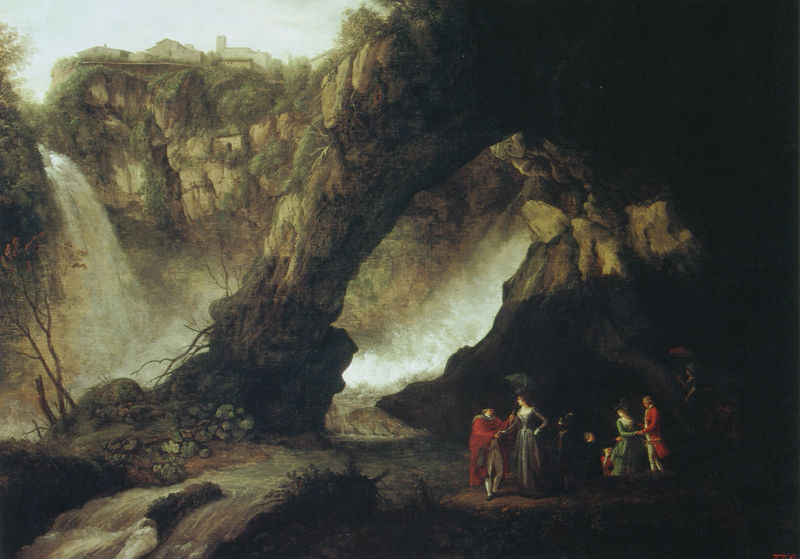
Titel: Großfürst Paul und Großfürstin Maria Fjodorowna in Tivoli
Künstler: Abraham Louis Rodolphe Ducros
Standort: St. Petersburg
Institution: Schloss Pawlowsk
Schlagwörter: baum, berg, blau, blätter, dunkel, felsen, gemälde, gestein, gruppe, himmel, mann, schatten, umhang, wasser, weiß, wolken, bäume, fluss, frauen, grün, kirchturm, landschaft, menschen, stadt, äste, braun, damen, frankreich, frau, grau, hell, hüte, kleid, kleider, licht, männer, schwarz, säule, dame, gebäude, haus, rot, schirm, gesellschaft, herren, karo, barock, stein, steine, öl, gräser, häuser, nass, natur, strauch, zweige, busch, büsche, gebüsch, kirche, boden, dunkelheit, mantel, realismus, gewänder, klassizismus, paar, personen, pflanzen, höhle, wasserfall, anhöhe, kinder, turm, perücke, gischt, wellen, düster, bogen, abhang, trocken, fels, gebirge, hang, dorf, giebel, dunst, nebel, schlucht, steil, ausflug, figuren, friedrich, rauschen, romantik, schaum, gewalt, turner, vorsprung, frack, tor, kirchtürme, ortschaft, pärchen, stütze, dürr, burg, spaziergang, bedeckt, moos, schirme, wurzeln, anwesen, wanderer, grotte, siedlung, versteck, felsvorsprung, her, perücken, klassik, bewunderung, besichtigung, klamm, roben, tosen, paare, gepudert, kliff, touristen, feucht, flesen, verhangen, kavaliere, häuer, me4nschen, felsenbogen, iert, fesenbogen